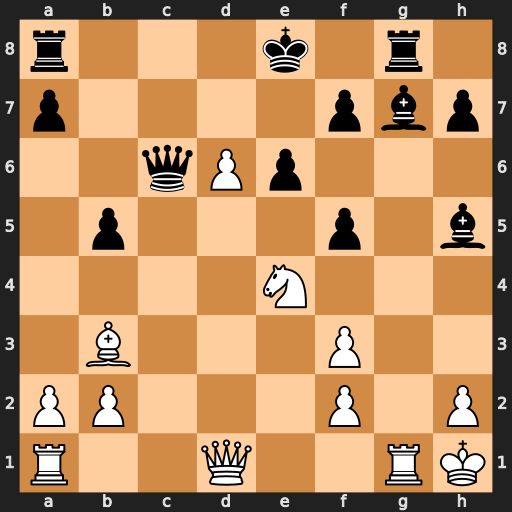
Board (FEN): r3k1r1/p4pbp/2qPp3/1p3p1b/4N3/1B3P2/PP3P1P/R2Q2RK
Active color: w
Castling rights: q
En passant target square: -
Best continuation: Rxg7 Rxg7 Nf6+ Kf8 Nxh5